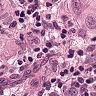
Metastatic tissue present: yes